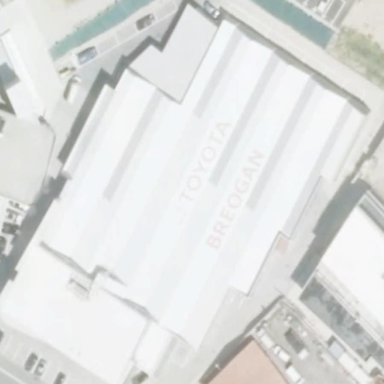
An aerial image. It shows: Industrial building housing car shop.